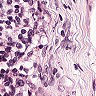
Metastatic tissue present: no